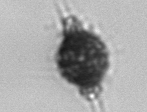
Label: Dictyocha